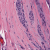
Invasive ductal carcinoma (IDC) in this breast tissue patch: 1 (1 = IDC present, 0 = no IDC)